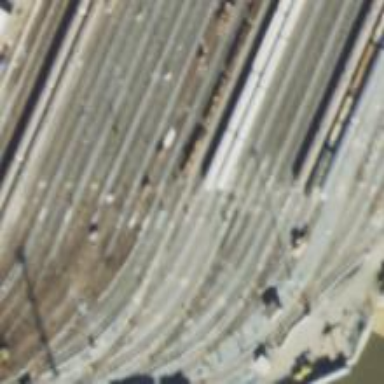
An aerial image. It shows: Electrified rail in service yard.